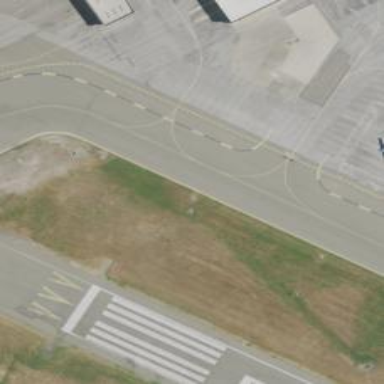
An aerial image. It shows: View of taxiway at the airport.